Question: I'd like to enable my standard user account (i.e. not elevated) to be able to call CreateSymbolicLink.
However, on Win8, even adding "Everyone" to the SeCreateSymbolicLinkPrivilege ("Create Symbolic Links" in secpol.msc) under local group policy still results in STATUS_PRIVILEGE_NOT_HELD. Why?

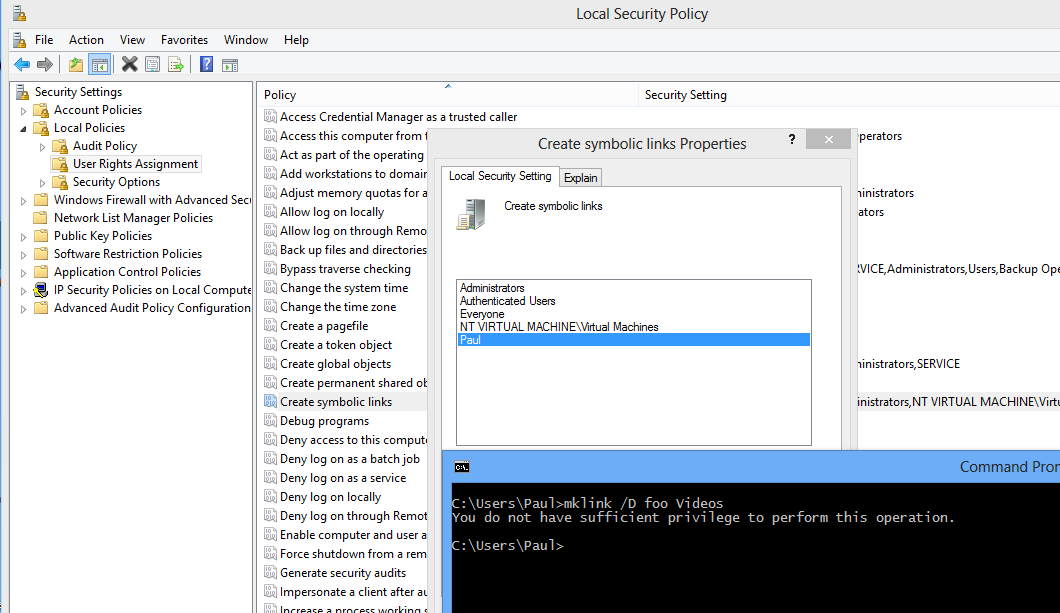
Answer: It is indeed UAC, as Christian suspected.
<URL>:
> What privileges the filtered token contain are based on whether the original token contained any of the restricted RIDS listed above (ed: AKA if you're a non-elevated Admin). If any of the restricted RIDs were in the token, :- - - - -